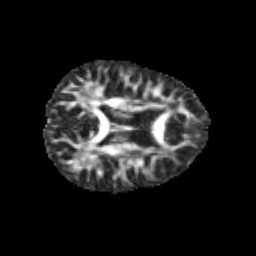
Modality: FA
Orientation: axial
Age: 9
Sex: female
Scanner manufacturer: siemens
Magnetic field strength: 3 T
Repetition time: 3.8 s
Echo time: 0.07 s